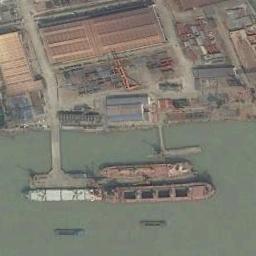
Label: ship